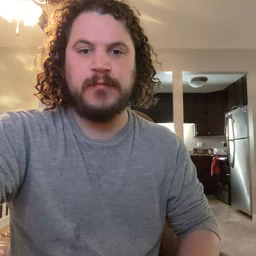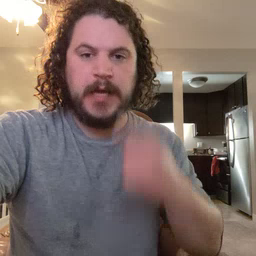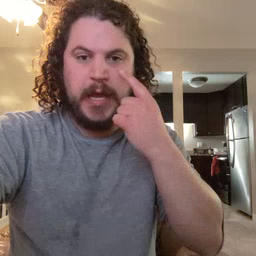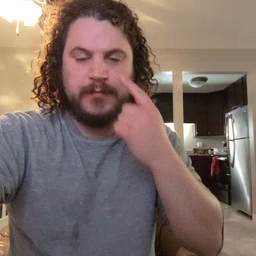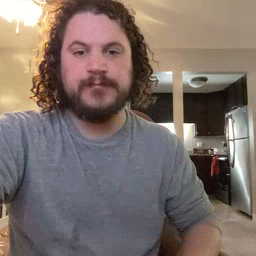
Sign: eye